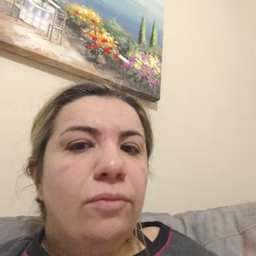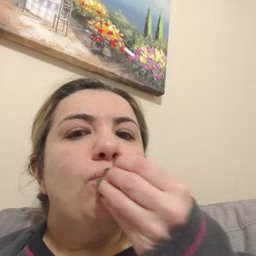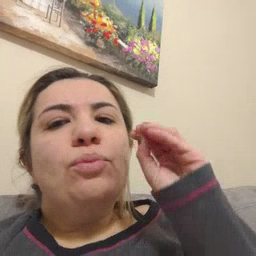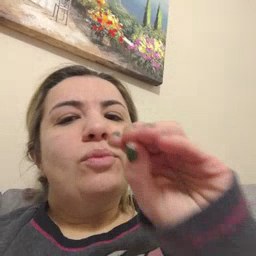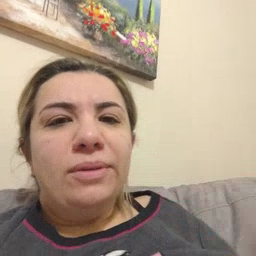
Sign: kiss